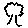
Label: tree